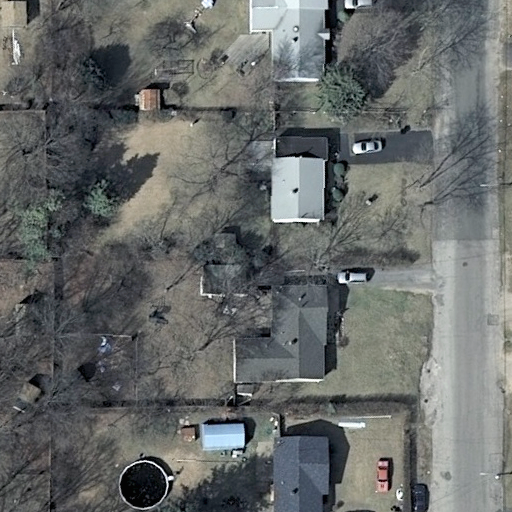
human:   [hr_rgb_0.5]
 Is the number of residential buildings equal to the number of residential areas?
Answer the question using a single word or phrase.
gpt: no

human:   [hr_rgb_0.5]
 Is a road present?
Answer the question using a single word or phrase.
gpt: yes

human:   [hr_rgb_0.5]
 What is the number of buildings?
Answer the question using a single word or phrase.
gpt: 7

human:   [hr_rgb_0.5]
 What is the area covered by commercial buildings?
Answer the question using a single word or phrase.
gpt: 0m2

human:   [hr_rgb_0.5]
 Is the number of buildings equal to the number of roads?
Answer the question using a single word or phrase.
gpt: no

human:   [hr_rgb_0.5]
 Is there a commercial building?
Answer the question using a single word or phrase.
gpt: no

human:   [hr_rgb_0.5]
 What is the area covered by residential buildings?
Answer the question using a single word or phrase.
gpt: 618m2

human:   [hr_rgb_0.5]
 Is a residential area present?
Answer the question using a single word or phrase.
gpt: yes

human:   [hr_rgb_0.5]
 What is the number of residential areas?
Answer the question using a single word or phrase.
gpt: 1

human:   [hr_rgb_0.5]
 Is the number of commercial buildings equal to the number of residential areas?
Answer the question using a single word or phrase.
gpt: no

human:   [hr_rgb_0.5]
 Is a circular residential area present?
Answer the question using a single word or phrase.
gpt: no

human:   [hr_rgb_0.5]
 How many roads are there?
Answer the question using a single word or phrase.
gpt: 1

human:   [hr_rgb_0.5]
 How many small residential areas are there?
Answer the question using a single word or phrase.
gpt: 0

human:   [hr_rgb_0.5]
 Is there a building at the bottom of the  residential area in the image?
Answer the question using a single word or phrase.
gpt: yes

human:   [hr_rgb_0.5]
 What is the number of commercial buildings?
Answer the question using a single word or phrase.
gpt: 0

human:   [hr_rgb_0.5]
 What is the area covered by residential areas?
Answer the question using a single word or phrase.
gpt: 10599m2

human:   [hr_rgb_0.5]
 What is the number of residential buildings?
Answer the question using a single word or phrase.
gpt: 4

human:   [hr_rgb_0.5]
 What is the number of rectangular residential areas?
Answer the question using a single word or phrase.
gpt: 1

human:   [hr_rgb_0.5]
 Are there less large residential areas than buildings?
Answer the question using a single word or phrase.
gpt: yes

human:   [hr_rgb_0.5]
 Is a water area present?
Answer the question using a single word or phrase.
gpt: no

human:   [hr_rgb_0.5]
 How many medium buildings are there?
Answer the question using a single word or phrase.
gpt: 3

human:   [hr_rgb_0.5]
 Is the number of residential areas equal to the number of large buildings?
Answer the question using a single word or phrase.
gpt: no

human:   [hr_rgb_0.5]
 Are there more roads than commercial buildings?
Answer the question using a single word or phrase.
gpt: yes

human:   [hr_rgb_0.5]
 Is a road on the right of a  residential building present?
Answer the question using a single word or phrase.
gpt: yes

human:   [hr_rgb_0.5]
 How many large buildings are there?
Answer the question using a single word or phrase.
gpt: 0

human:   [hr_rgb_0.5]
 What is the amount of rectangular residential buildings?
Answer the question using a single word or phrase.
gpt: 4

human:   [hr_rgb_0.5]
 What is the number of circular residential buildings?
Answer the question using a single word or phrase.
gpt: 0

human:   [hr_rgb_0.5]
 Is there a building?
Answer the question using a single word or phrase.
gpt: yes

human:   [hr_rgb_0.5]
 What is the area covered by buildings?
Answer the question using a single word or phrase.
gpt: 725m2

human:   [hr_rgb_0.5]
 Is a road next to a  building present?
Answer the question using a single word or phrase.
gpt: yes

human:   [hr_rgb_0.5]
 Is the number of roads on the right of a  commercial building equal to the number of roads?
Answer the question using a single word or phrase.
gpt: no

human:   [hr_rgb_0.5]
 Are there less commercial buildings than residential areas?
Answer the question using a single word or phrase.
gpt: yes

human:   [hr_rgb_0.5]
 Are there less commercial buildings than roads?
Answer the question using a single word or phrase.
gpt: yes

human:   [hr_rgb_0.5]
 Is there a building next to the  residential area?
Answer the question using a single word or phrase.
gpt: yes

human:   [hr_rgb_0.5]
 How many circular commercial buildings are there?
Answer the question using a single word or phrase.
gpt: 0

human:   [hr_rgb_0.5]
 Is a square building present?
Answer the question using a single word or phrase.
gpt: no

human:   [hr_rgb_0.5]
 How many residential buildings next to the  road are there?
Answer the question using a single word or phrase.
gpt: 4

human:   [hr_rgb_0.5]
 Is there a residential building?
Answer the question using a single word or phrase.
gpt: yes

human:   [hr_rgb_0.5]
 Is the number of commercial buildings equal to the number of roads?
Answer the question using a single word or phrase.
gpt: no

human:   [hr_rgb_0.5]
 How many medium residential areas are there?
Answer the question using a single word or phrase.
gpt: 0

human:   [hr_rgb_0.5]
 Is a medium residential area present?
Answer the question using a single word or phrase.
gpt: no

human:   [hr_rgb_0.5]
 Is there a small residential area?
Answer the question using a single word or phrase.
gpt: no

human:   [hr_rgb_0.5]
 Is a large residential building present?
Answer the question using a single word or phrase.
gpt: no

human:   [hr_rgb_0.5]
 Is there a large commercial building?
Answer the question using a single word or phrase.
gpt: no

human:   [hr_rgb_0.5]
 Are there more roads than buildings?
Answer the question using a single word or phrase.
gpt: no

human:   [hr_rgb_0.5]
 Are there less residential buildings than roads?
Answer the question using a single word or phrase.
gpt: no

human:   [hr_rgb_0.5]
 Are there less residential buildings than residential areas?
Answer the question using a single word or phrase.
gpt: no

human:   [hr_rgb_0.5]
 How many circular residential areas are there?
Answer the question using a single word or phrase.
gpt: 0

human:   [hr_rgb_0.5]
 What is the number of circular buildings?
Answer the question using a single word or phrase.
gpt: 0

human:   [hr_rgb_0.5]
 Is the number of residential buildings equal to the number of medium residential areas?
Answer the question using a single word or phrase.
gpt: no

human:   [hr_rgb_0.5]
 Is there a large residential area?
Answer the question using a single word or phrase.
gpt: yes

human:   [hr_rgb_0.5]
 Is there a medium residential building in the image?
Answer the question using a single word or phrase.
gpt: yes

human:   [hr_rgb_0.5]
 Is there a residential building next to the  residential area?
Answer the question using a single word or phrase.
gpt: yes

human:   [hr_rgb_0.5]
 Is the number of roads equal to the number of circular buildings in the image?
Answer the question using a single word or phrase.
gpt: no

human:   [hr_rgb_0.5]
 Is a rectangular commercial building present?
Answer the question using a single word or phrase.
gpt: no

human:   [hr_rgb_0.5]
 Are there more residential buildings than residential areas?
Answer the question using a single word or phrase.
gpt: yes

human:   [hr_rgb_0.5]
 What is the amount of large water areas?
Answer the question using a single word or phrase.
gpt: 0

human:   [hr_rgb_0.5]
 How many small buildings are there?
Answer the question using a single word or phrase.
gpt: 4

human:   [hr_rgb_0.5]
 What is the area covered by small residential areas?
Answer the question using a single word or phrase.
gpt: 0m2

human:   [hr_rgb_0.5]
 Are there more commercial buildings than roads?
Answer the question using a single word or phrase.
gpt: no

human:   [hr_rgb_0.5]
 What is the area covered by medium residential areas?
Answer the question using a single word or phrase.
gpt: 0m2

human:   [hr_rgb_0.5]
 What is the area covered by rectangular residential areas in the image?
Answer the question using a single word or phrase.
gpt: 10599m2

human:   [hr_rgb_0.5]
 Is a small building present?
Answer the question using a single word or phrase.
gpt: yes

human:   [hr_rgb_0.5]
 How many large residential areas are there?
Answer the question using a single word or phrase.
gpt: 1